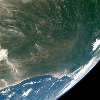
Label: land